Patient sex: M
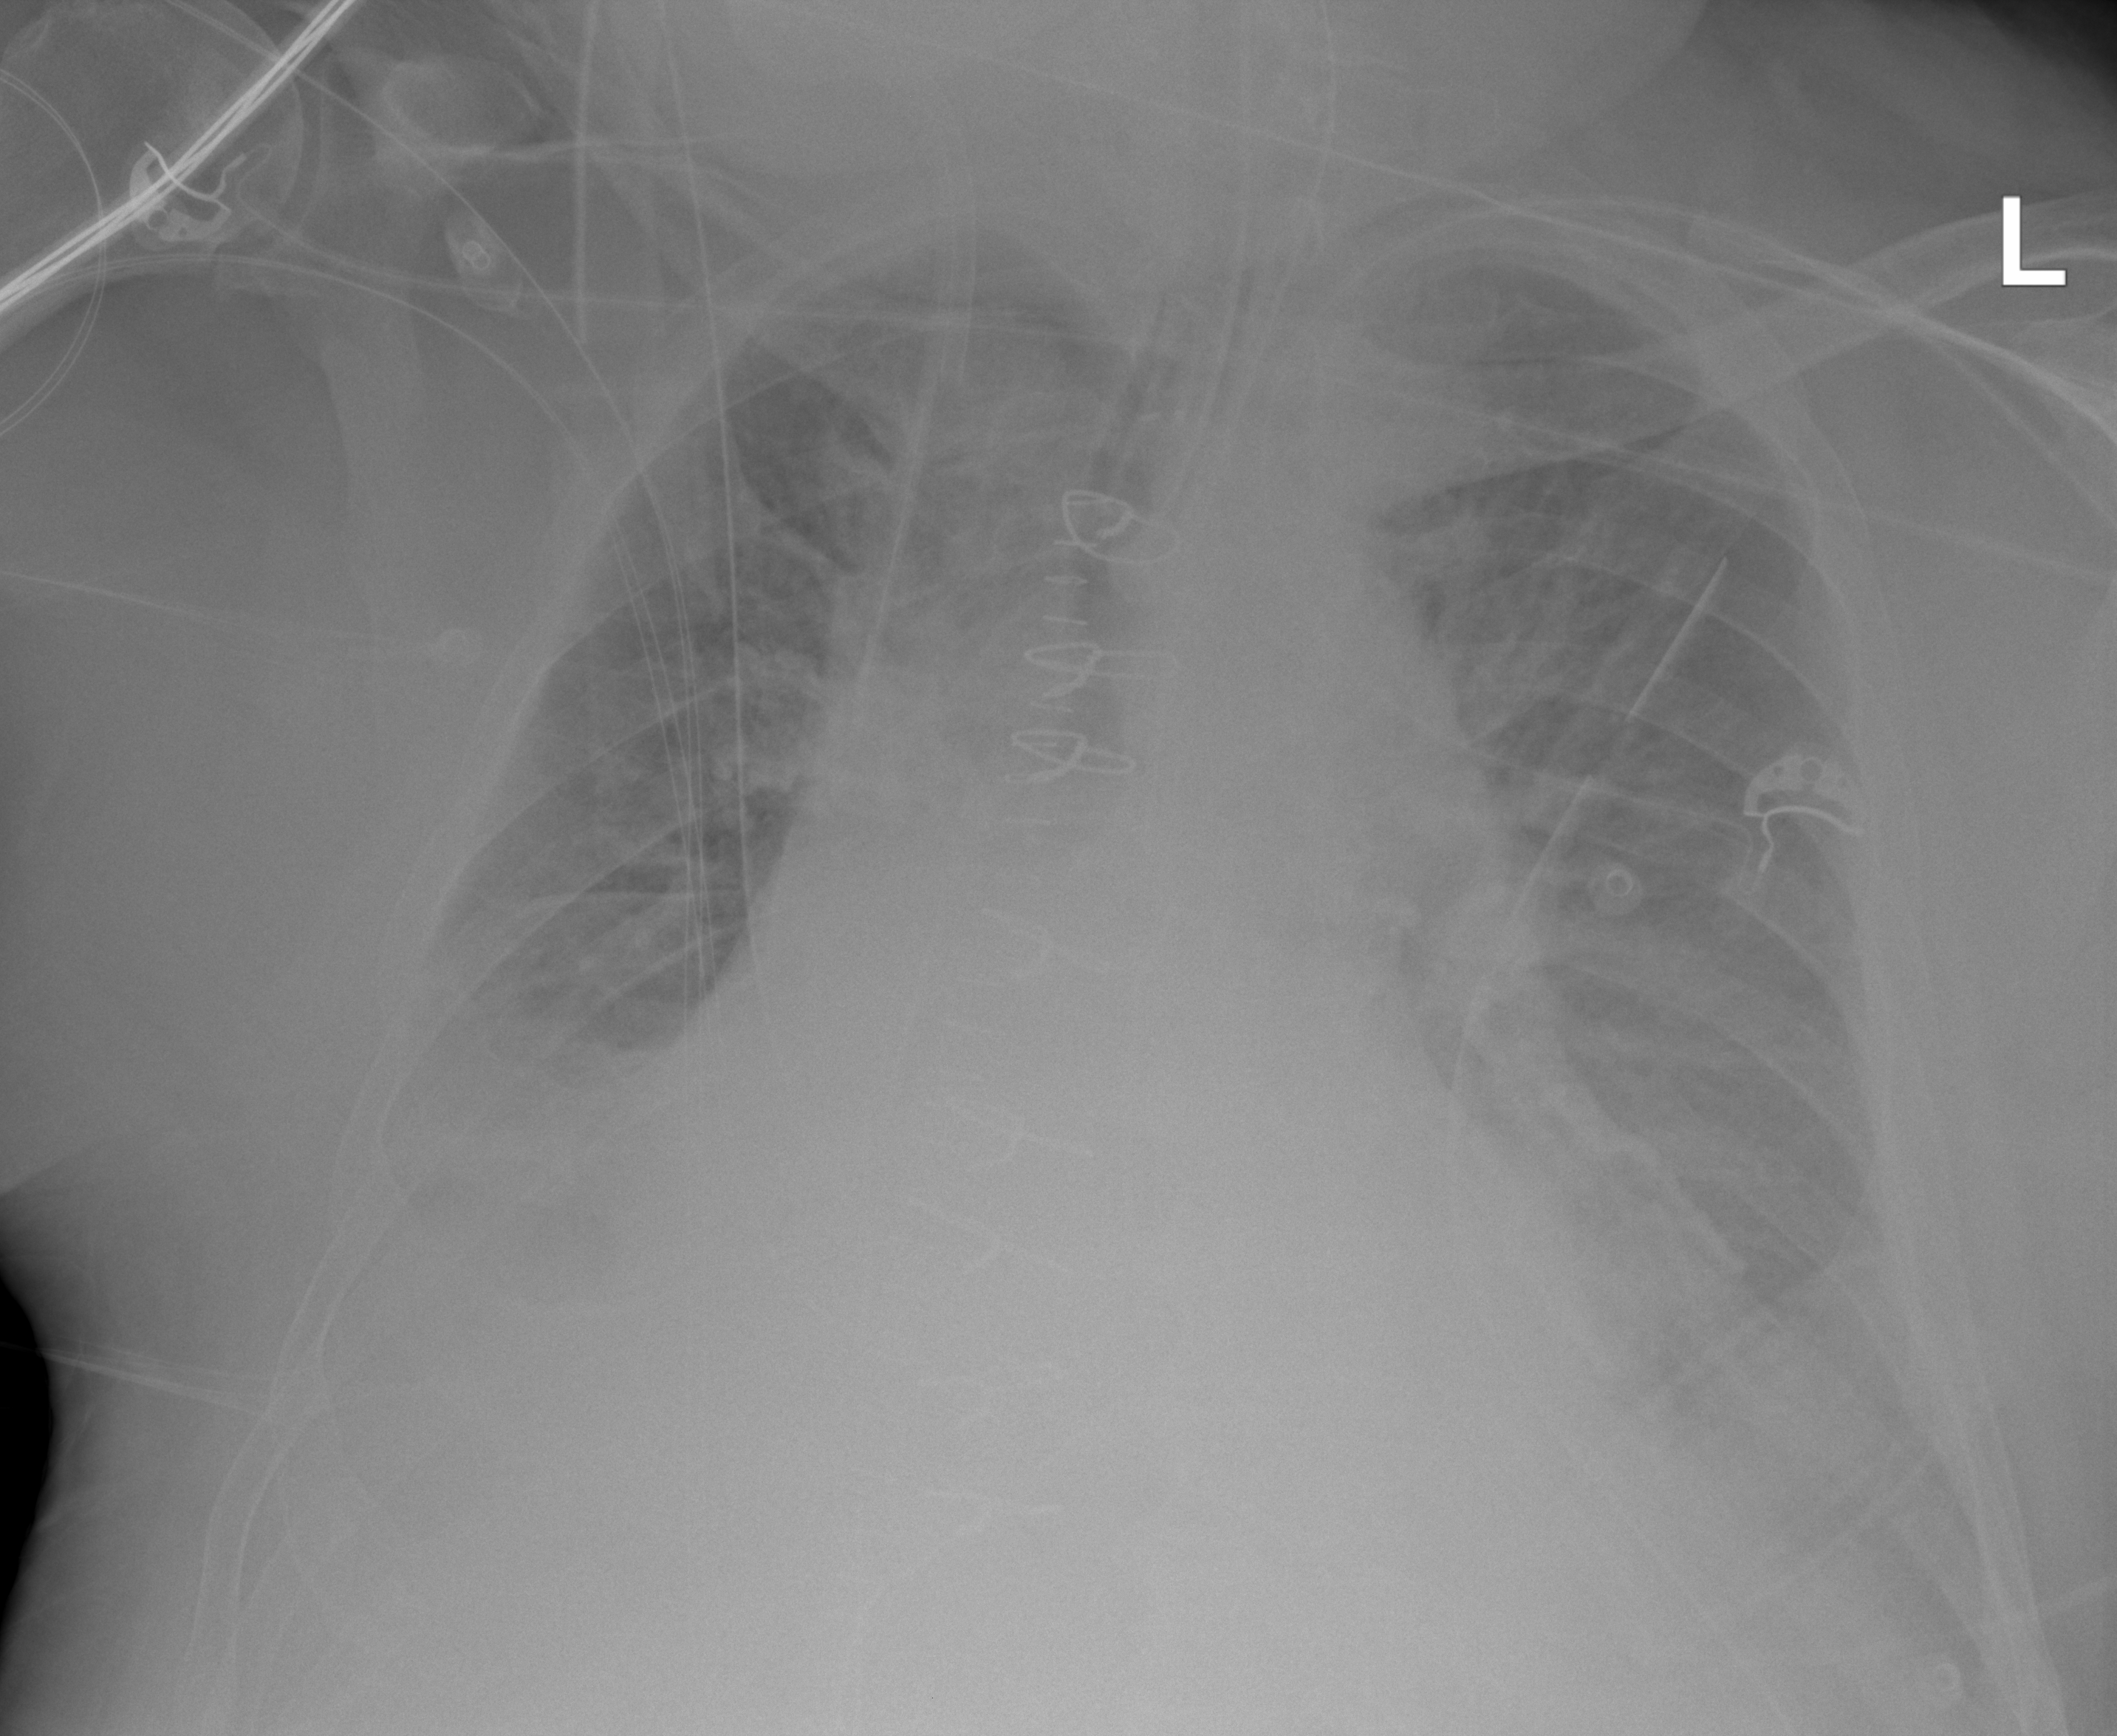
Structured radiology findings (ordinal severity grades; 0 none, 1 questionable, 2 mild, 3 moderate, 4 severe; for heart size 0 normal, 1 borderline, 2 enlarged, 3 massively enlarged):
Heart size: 2
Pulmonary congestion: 2
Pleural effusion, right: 2
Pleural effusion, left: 2
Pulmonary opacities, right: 2
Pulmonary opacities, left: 2
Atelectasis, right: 2
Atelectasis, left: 2